Question: ## It is here way to make 3D mesh (geometry) from black/white texture?
Source texture is black and white map. Background is black and there is white arrow inside of texture. Now I need create 3d mesh from white color. Any kind of 3D program, 3Ds max, ...

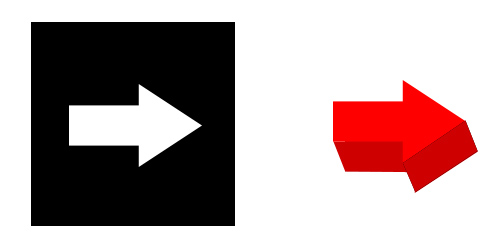
Answer: Well it really depends on what you need the mesh to do. (a jpeg is not a good source for this data) What i would do is use the original vector image but you can vectorize it later in for example illustrator or Photoshop:
in photoshop:
1. make color a selection by copying it to a extra channel
2. and convert to work path
3. export as illustrator
In your 3d app:
1. read the vector image in and extrude
2. (optional) triangulate

raw n-gnon mesh and its triangulated counterpart. Done with maya
and photoshop (using python)

Same technique different picture just to show that the technique does scale
If you don't want to use a 3d app then use a vector tracing code to make a vector trace extruding that is pretty easy just duplicate the vector at a different elevation then connect vertices and fill the holes.
Code for tracing can be found at for example <URL>